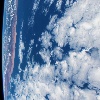
Label: cloud